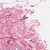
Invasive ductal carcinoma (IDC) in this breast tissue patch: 0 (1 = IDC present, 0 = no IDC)